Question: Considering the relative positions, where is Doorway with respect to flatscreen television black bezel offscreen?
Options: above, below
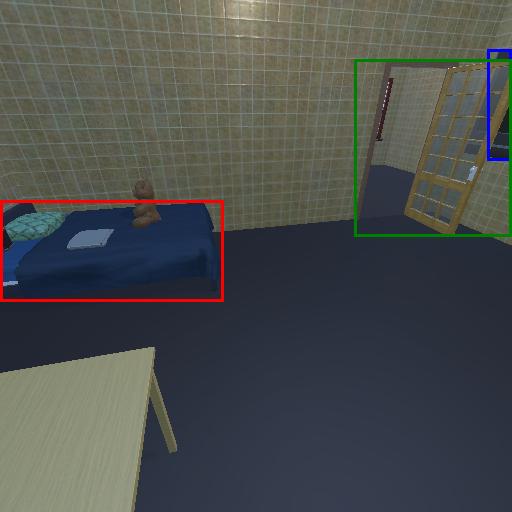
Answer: above